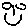
Label: smiley face